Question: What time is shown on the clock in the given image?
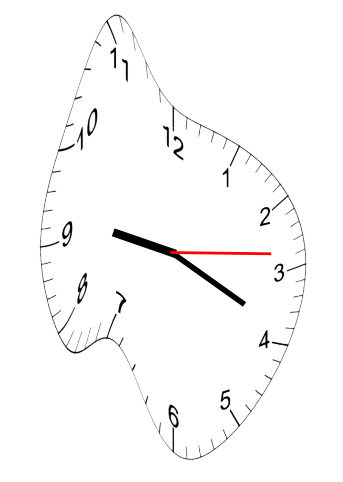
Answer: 09:19:14